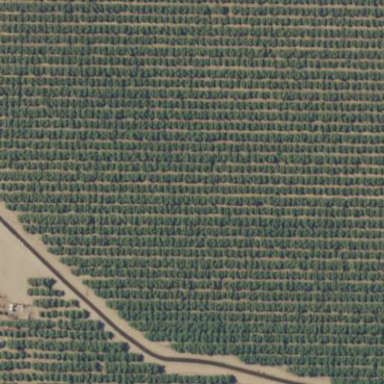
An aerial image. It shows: Orchard area used for field cropland.